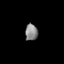
Tissue: skin
Cell type: Epithelial cells
Senescence score: 0.6834
Nuclear area (px): 207
Mean DAPI intensity: 132.092